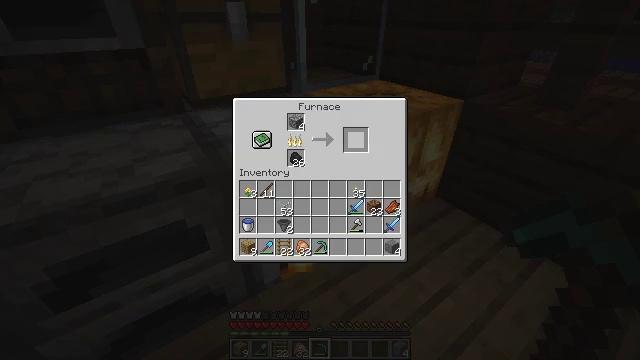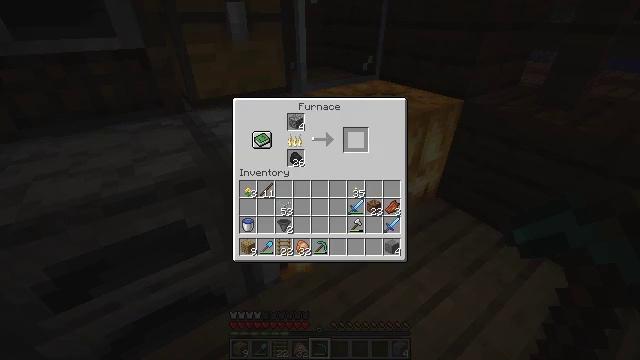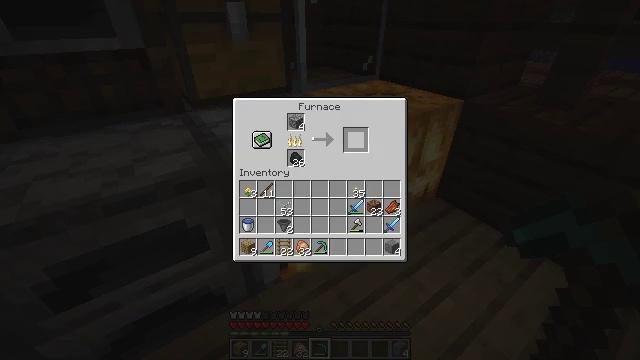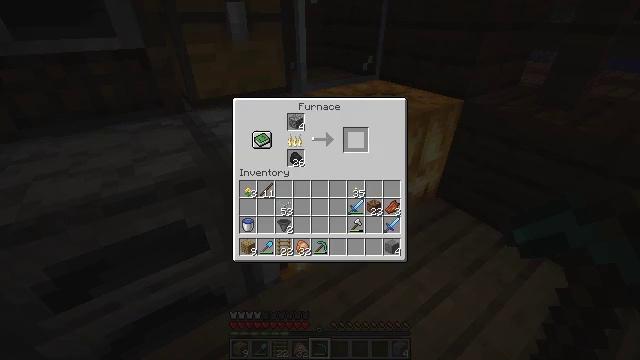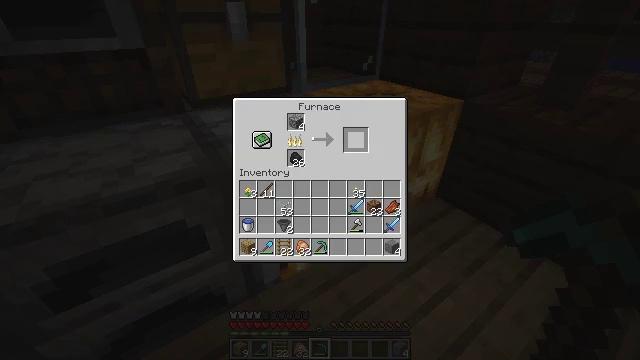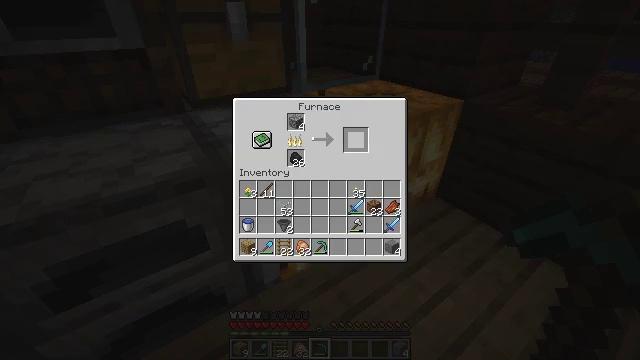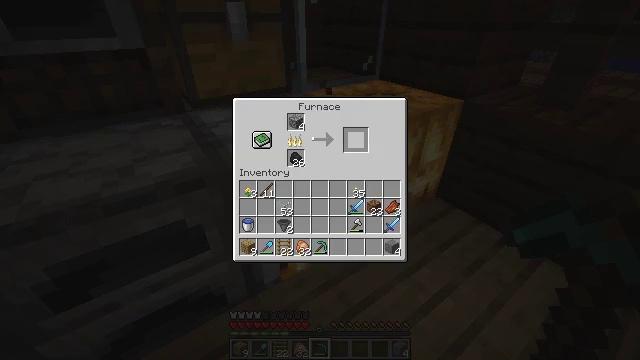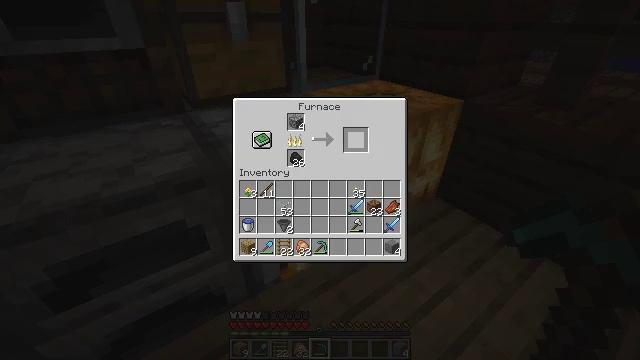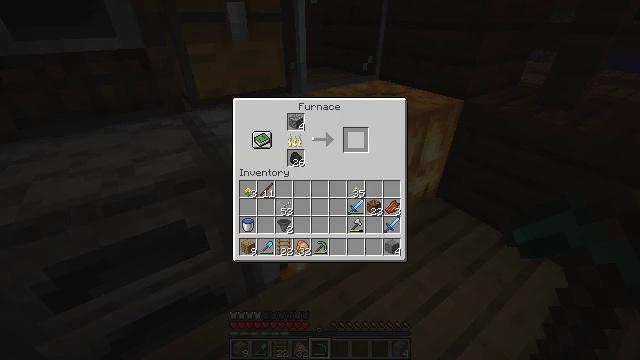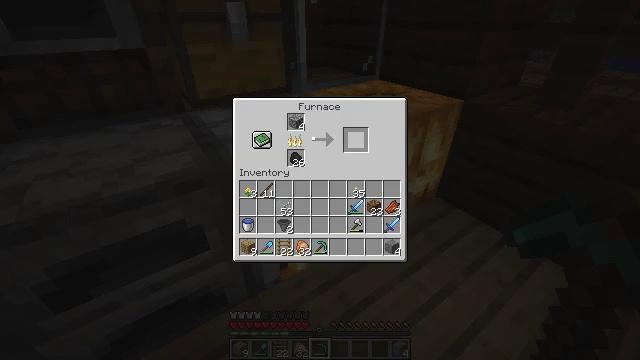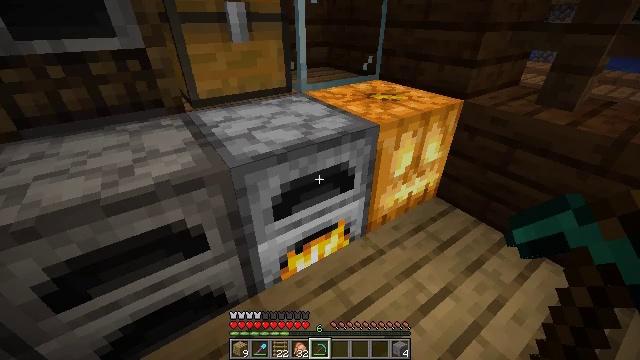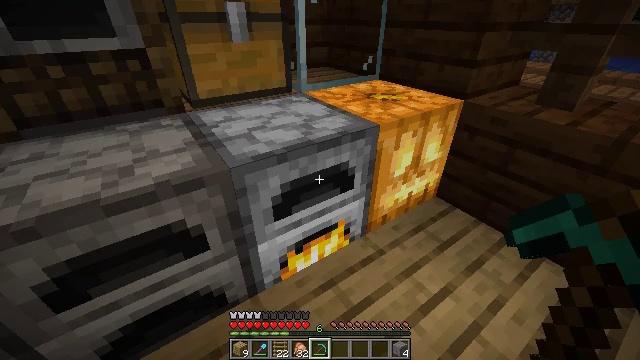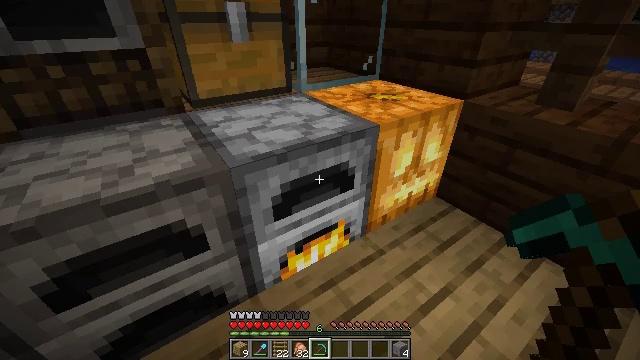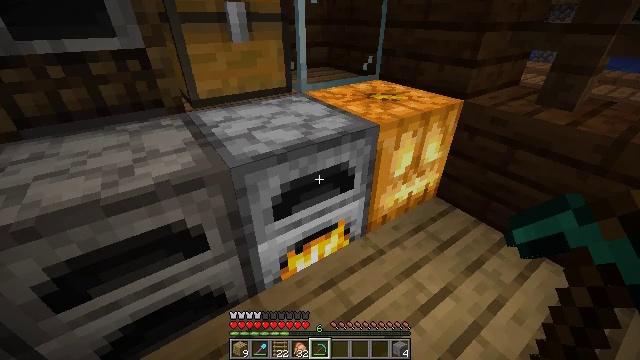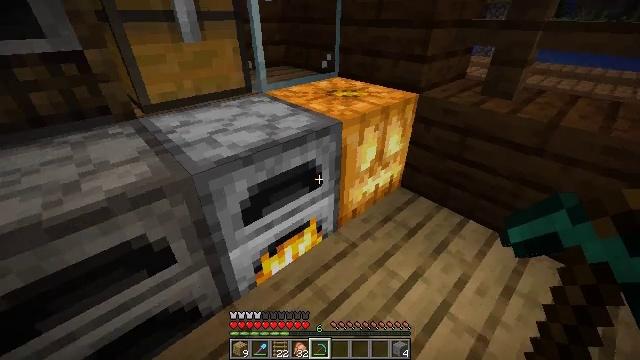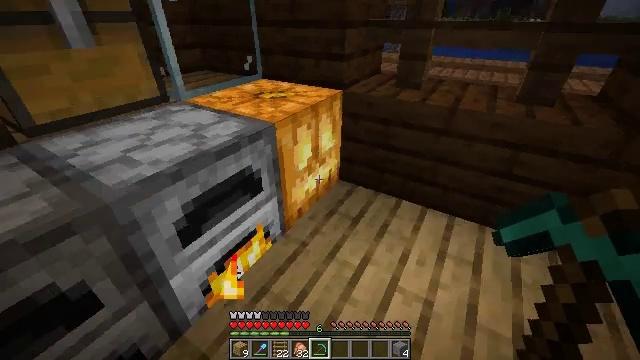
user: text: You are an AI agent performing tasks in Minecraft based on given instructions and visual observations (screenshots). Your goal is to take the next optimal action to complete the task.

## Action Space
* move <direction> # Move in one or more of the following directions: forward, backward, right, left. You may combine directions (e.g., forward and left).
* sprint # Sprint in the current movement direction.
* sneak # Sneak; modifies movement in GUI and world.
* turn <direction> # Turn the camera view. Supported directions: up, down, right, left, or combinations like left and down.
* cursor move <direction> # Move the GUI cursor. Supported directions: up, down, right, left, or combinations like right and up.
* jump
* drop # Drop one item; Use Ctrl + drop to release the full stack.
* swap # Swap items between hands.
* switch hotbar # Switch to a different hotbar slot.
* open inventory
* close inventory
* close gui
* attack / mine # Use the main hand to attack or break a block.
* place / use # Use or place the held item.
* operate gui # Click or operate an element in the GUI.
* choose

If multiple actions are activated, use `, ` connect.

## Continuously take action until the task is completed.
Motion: motion action
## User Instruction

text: Make sure you have materials to craft a stonecutter.
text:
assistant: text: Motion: sneak, open gui
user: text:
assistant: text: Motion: sneak
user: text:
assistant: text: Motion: sneak
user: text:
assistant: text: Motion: no_op
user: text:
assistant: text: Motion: no_op
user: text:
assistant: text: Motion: no_op
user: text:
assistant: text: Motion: no_op
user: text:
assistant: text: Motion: no_op
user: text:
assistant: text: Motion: no_op
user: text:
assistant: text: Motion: no_op
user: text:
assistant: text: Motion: close gui
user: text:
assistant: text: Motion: no_op
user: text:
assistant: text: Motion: no_op
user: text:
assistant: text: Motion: turn right
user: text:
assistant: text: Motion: turn right
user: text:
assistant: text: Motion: turn right and up
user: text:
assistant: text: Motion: turn right and up
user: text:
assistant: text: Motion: turn right
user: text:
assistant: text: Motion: turn right and down
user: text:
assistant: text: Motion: turn right
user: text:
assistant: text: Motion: no_op
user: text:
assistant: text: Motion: no_op
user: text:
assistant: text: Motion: no_op
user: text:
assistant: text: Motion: no_op
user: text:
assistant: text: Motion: move forward, turn right
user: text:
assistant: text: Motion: move forward, turn right
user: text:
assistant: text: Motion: move forward, turn right and up
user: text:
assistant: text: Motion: move forward, turn right and up
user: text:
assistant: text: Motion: move forward, turn right
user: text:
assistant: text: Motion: move forward